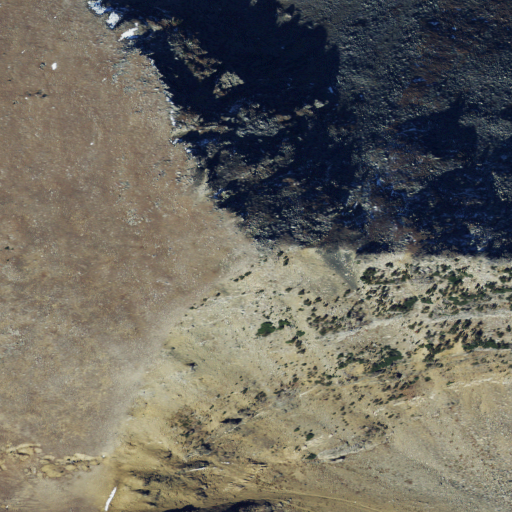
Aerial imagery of mountain in Montana named Porphyry Mountain containing shrub, grassland, barren land, and evergreen forest